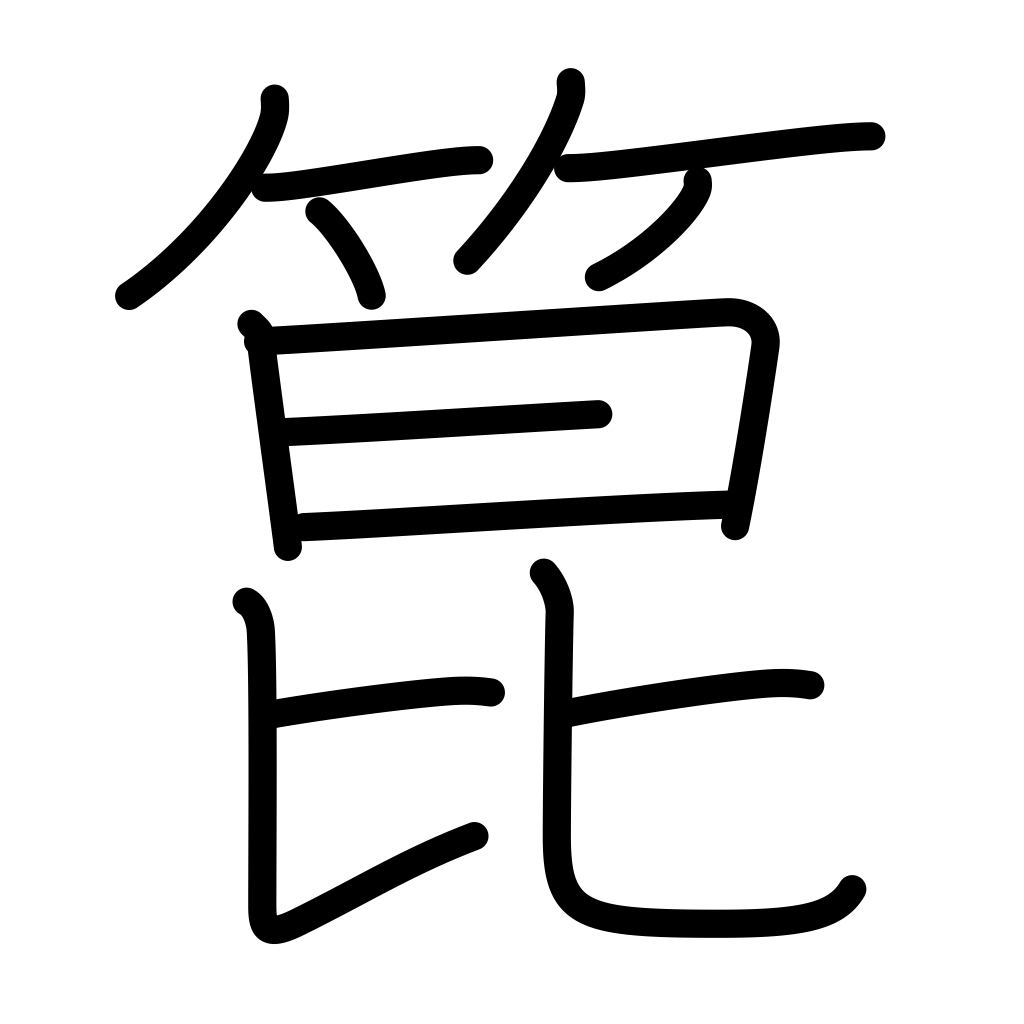
Meaning: a type of bamboo, bamboo shoots, dice